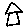
Label: house